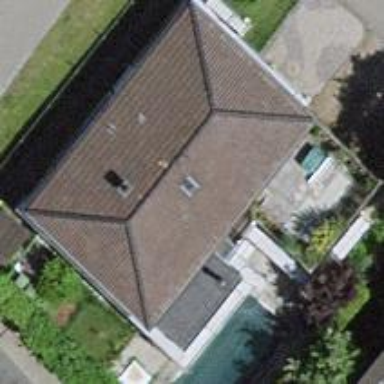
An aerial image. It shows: Simple house.